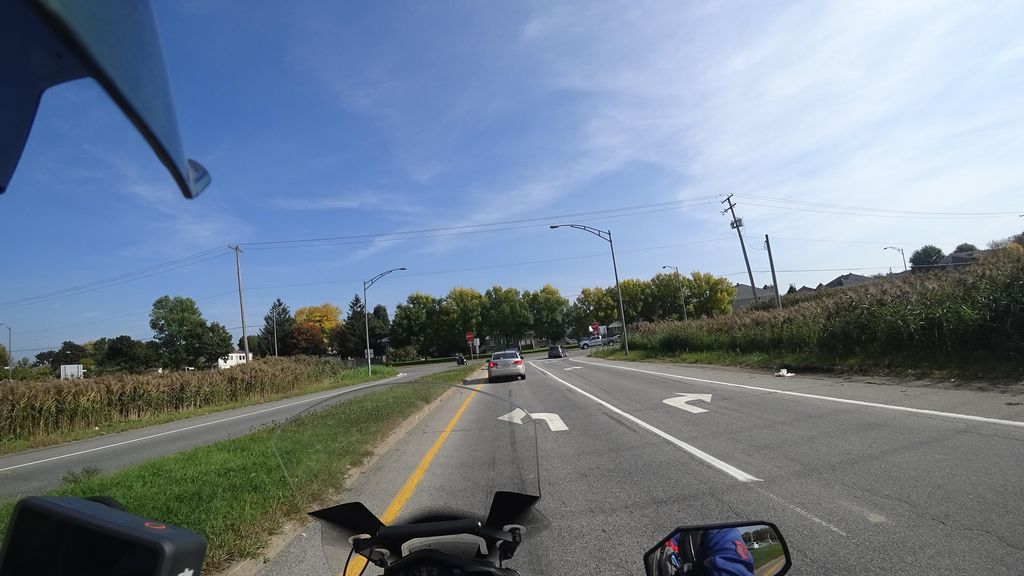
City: quebec_city